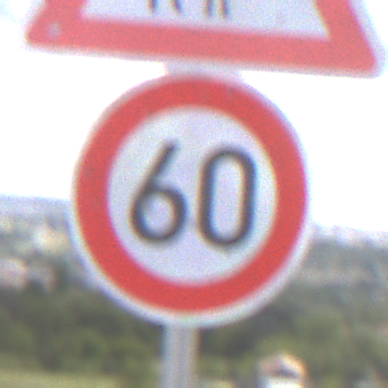
Verkehrszeichen: Geschwindigkeit60
Zusatzzeichen oben: ViehtriebLinks
Umgebung: Outdoor, Suburban
Tageszeit: MorningAfternoon
Wetter: PartlyCloudy
Licht: Natural
Jahreszeit: NotSpecified
Kontrast: LowContrast